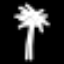
Label: palm tree